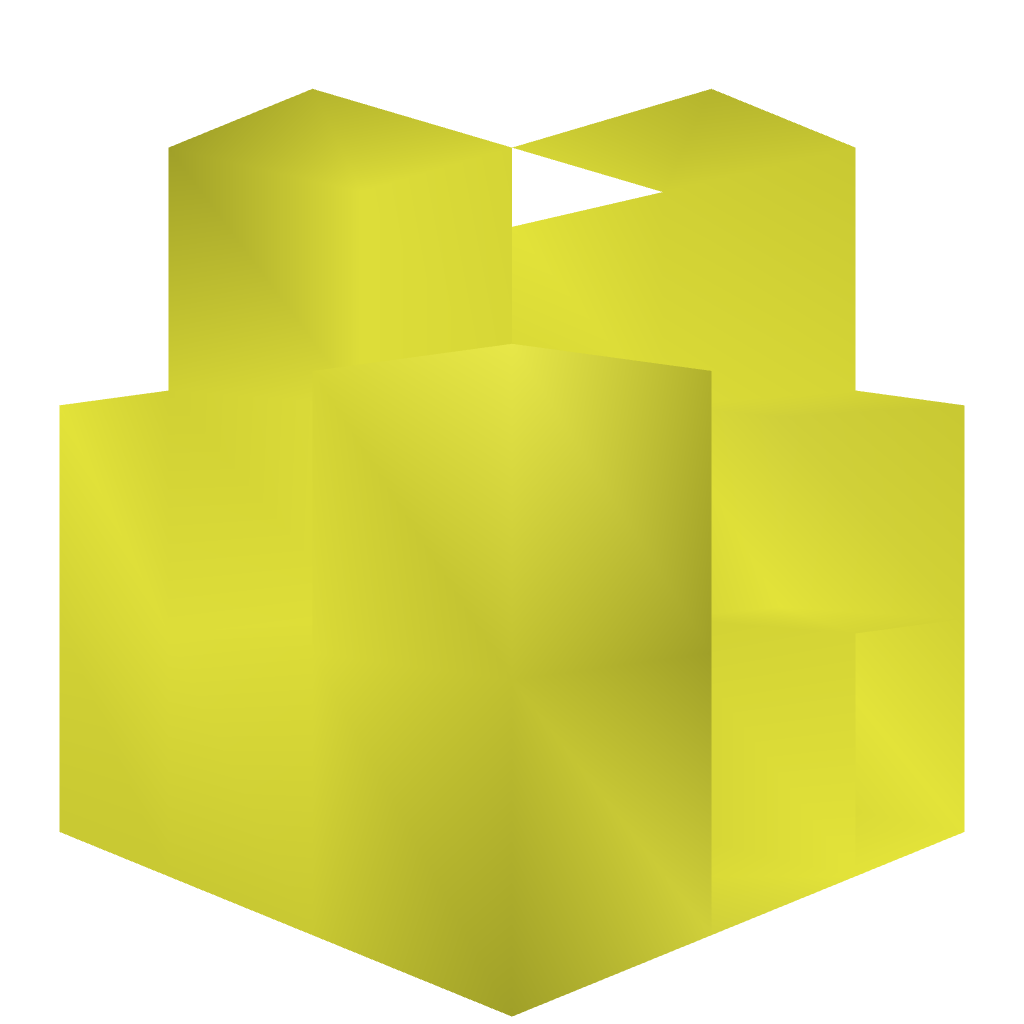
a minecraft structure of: Nether Reactor Light Piece bad low quality